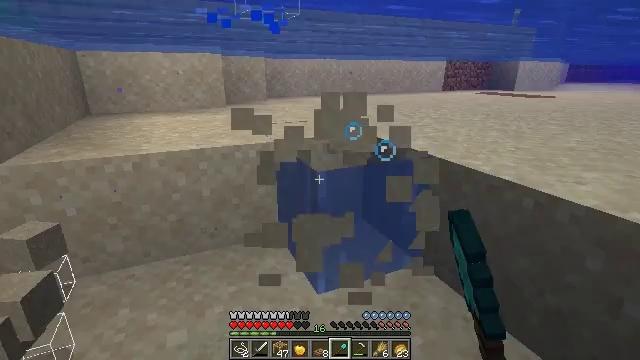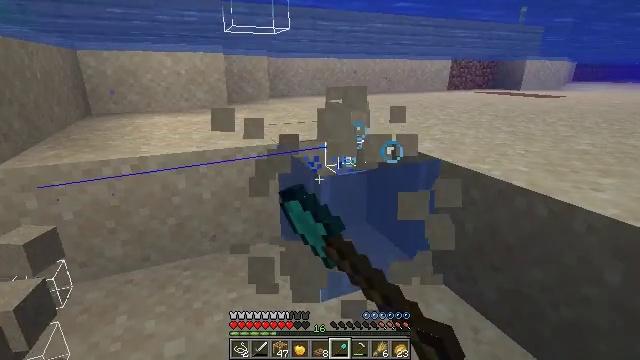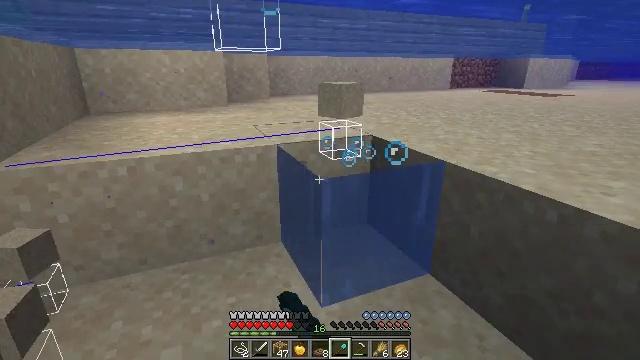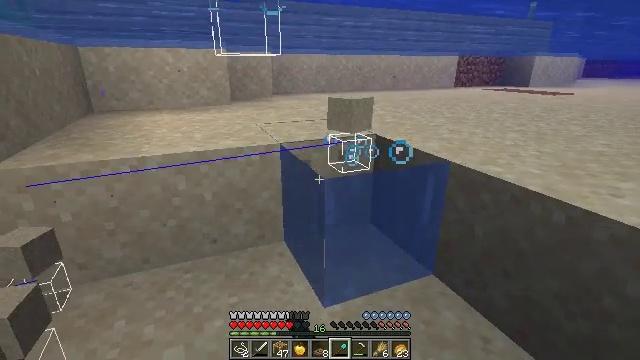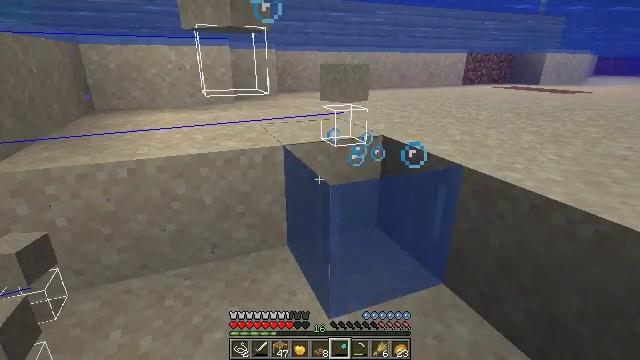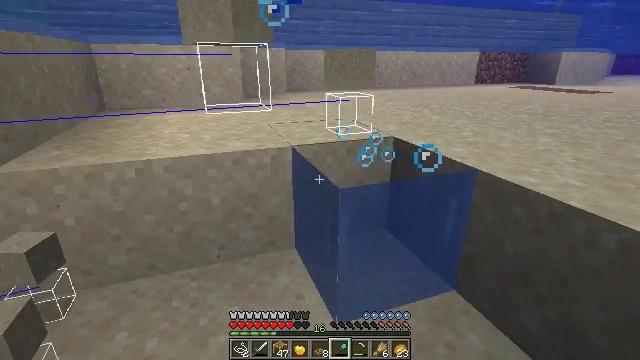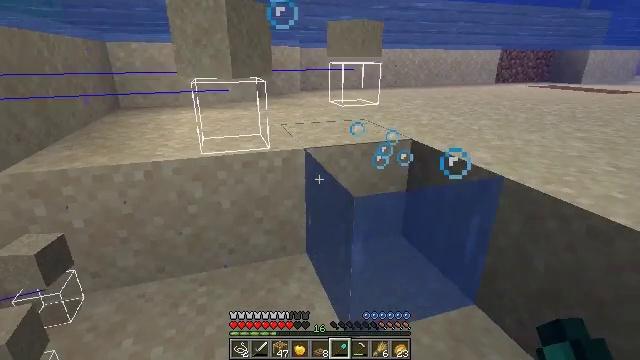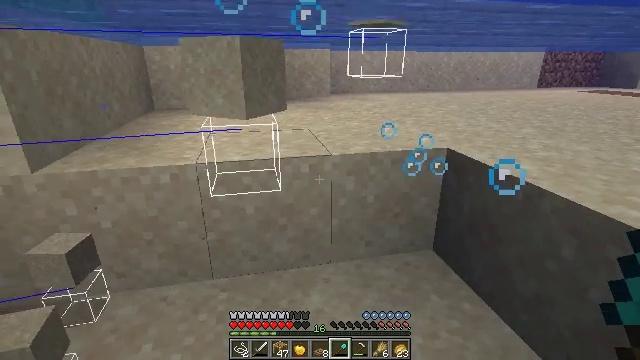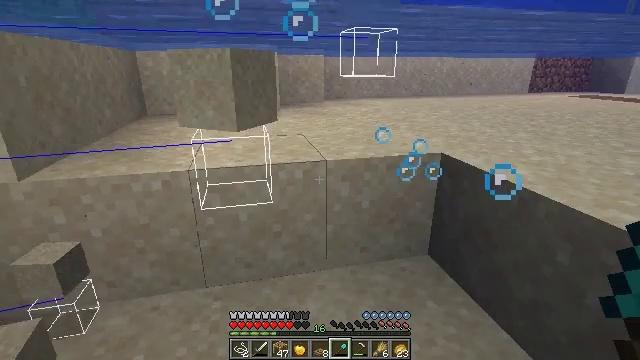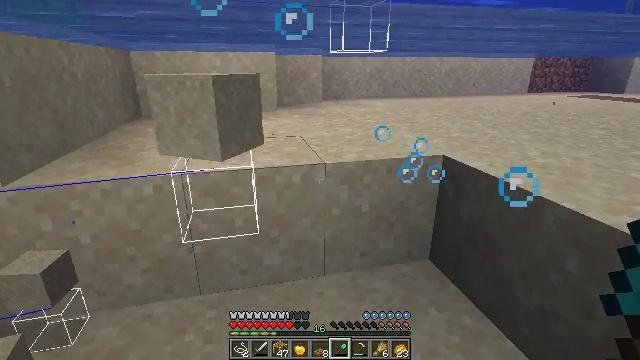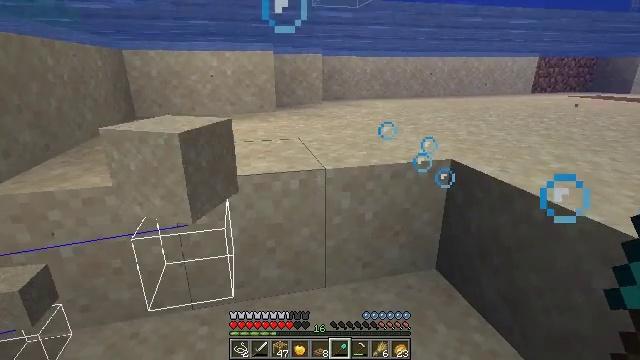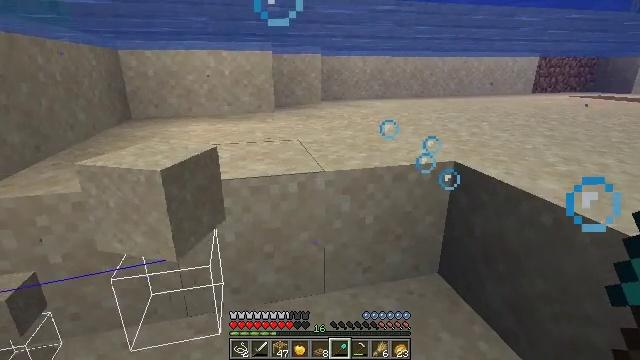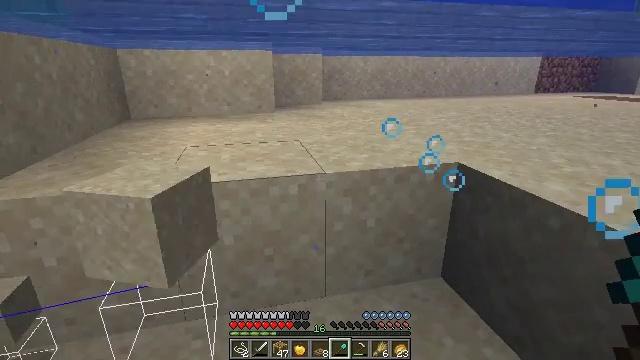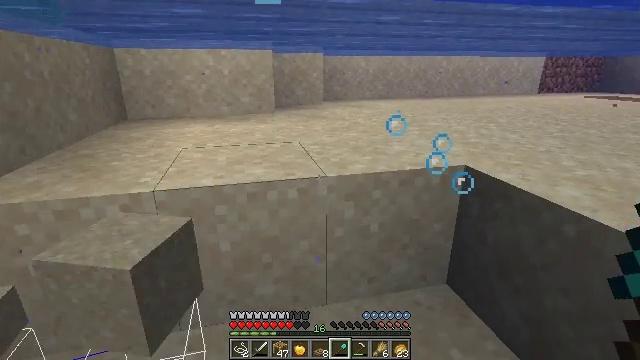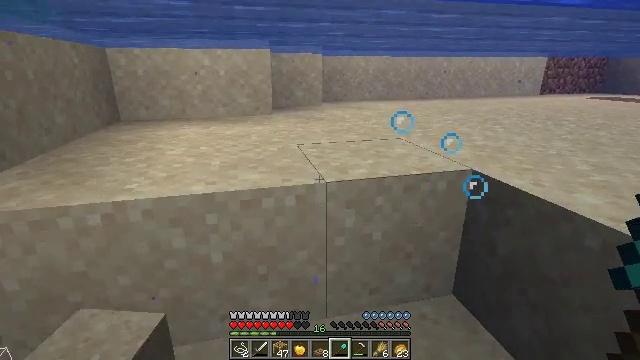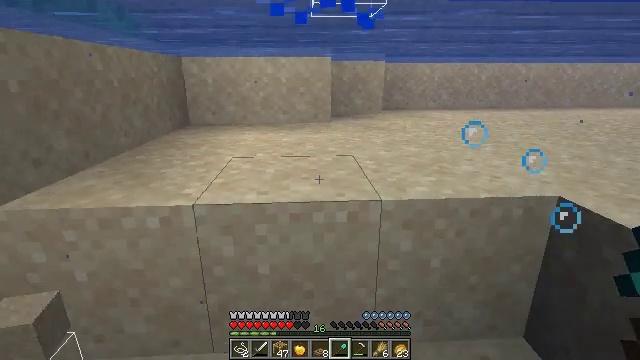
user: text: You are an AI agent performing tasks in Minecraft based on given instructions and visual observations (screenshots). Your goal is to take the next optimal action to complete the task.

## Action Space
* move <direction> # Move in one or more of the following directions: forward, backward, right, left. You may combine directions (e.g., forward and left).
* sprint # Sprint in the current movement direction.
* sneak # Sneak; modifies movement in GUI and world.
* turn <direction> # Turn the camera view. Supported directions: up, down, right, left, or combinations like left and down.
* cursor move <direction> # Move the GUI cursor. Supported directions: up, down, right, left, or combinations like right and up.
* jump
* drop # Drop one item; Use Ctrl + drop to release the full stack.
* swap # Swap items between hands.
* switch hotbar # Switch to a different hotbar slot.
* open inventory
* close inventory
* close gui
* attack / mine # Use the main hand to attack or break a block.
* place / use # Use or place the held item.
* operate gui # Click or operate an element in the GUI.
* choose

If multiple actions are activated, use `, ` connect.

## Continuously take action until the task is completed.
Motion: motion action
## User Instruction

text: Drop a ladder.
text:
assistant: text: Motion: move forward, attack / mine
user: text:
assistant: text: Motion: move forward
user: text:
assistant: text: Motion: move forward
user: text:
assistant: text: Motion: move forward
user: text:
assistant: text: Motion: move forward, turn left
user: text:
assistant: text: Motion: move forward, turn left
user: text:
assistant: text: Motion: move forward, turn left
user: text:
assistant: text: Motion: move forward, turn right
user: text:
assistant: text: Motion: move forward
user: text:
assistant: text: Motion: move forward
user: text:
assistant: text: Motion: move forward
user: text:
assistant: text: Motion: move forward
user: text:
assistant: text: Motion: move forward
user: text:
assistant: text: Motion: move forward
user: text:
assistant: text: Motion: move forward, turn left and up
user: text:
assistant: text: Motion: move forward, turn left
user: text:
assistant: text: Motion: move forward, turn left and down
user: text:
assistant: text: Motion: move forward, turn left and down
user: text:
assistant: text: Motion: move forward, turn left
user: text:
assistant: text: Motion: move forward, turn left
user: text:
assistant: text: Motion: move forward, turn left
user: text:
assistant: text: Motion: move forward, sprint
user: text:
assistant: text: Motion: move forward, sprint
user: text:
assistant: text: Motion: move forward, sprint
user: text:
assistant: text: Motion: move forward
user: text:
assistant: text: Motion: move forward
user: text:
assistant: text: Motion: move forward
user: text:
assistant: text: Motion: move forward
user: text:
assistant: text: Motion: move forward
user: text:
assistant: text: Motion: move forward